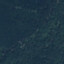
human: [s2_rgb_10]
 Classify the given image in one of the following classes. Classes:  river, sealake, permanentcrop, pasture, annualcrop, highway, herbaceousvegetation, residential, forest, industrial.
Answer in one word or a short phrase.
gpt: Forest